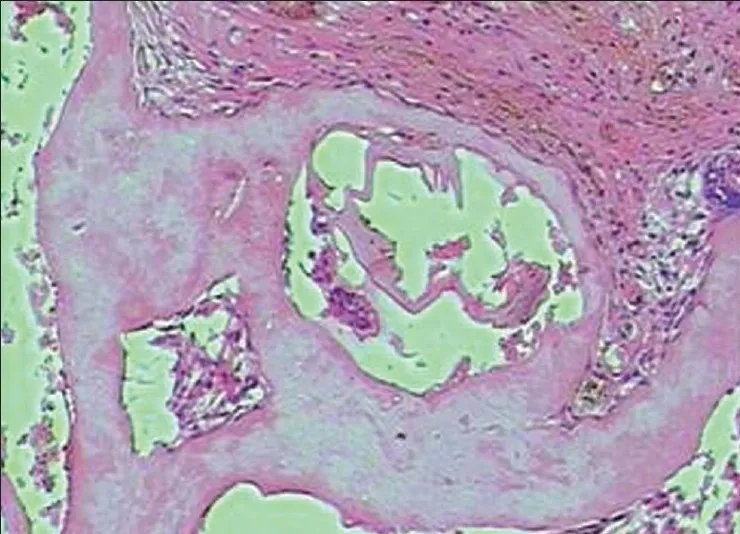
large masses of dysplastic dentin arranged in a haphazard pattern. (10x).
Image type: pathology (h&e)